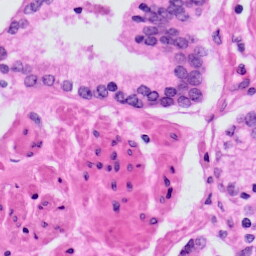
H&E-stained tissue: Prostate